Field crop: tomato
Growth stage: 2
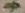
Species: solanum